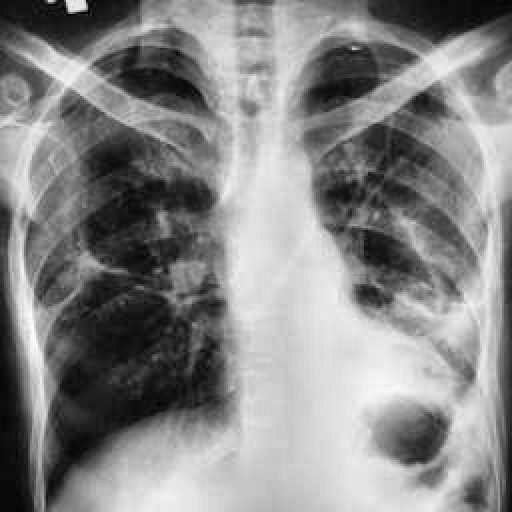
Finding: TUBERCULOSIS